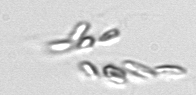
Label: Dinobryon